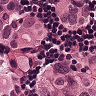
Metastatic tissue present: yes